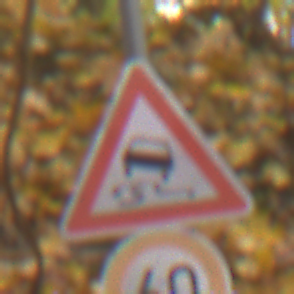
Verkehrszeichen: SchleuderOderRutschgefahr
Zusatzzeichen unten: Geschwindigkeit60
Umgebung: Outdoor, Nature
Tageszeit: MorningAfternoon
Wetter: Overcast
Licht: Natural
Jahreszeit: Autumn
Kontrast: LowContrast